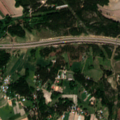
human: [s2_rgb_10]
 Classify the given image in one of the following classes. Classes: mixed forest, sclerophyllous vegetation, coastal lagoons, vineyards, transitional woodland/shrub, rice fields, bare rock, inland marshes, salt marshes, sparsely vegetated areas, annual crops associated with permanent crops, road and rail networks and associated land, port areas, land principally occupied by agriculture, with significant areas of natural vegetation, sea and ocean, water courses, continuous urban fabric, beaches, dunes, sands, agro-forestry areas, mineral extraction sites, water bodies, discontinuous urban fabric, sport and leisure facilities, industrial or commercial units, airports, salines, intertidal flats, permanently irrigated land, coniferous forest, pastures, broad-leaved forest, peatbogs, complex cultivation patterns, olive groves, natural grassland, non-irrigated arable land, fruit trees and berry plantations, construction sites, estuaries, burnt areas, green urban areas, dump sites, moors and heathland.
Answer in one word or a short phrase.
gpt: discontinuous urban fabric, road and rail networks and associated land, non-irrigated arable land, land principally occupied by agriculture, with significant areas of natural vegetation, coniferous forest, mixed forest